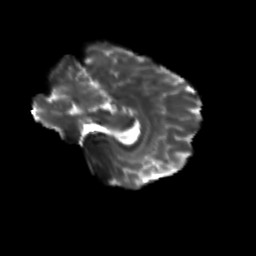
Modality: T2w
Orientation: sagittal
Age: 31
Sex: female
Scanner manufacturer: siemens
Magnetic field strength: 3 T
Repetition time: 3.5 s
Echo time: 0.104 s